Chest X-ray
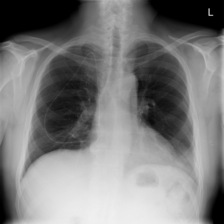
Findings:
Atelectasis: negative
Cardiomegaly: negative
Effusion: negative
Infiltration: negative
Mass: negative
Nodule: negative
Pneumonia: negative
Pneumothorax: negative
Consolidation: negative
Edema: negative
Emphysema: negative
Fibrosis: negative
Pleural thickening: negative
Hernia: negative